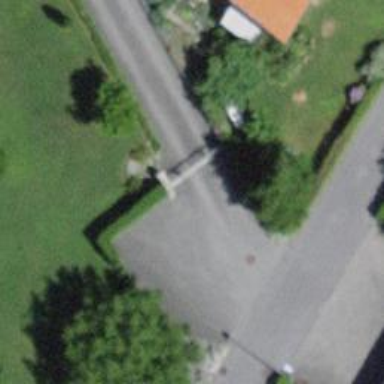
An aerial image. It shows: Gate.